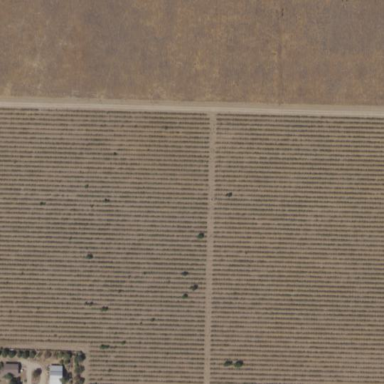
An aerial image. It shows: Vineyard growing grapes.